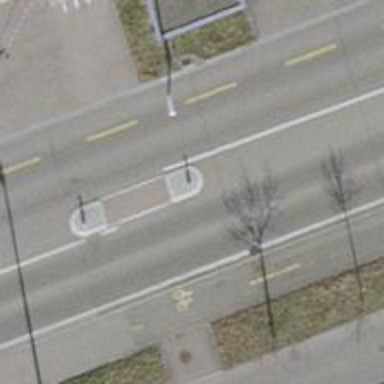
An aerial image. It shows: Unmarked crossing with pedestrian island.